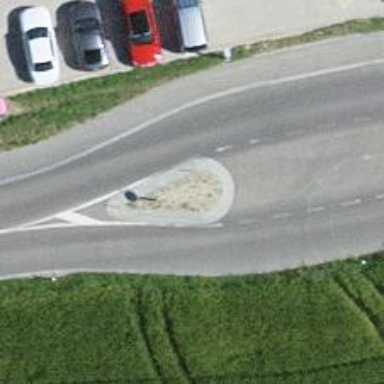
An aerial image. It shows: Traffic calming island.